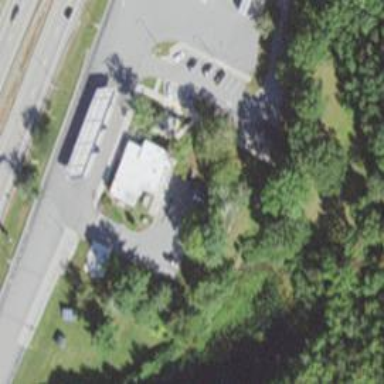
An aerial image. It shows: Convenience shop.